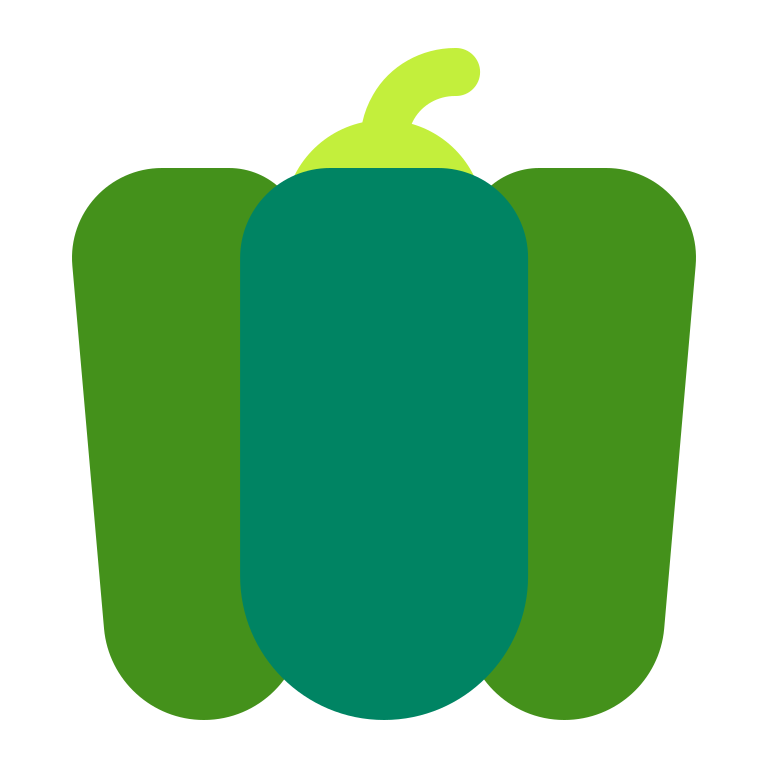
bell pepper flat